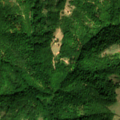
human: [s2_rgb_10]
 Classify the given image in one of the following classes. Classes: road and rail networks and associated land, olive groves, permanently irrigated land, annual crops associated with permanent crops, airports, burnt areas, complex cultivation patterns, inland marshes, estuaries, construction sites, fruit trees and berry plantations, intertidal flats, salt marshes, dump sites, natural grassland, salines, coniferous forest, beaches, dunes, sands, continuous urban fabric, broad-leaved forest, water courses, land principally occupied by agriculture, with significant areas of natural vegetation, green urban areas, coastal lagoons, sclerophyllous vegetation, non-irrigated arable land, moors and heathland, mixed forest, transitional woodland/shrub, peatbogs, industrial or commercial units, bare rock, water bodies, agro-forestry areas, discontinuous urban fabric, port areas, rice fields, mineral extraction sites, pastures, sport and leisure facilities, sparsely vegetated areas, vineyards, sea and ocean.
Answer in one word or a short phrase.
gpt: pastures, land principally occupied by agriculture, with significant areas of natural vegetation, broad-leaved forest